Question: <URL> is the WordPress theme tab I am working on and I am trying to make he tabs center aligned. I tried to make various changes in the firebug but the alignment doesn't set to center accurately cause when I change the width the alignment gets unaligned. Kindly let me know how can I make the tabs center aligned like following image which should work regardless whatever the width is:

'''
/*Tab*/
.shortcode-tab-wrap .tabs {
list-style: none;
margin: 0;
}
.shortcode-tab .tabs li.tab {
float: left;
position: relative;
}
.shortcode-tab .tabs li.tab a {
display: block;
height: 45px;
line-height: 45px;
padding: 0 20px;
}
.shortcode-tab .tabs li.tab a .separate {
position: absolute;
bottom: -1px;
left: 0;
width: 100%;
height: 1px;
display: block;
}
.shortcode-tab .tabs-content {
padding: 20px;
}
.shortcode-left-tab {
position: relative;
}
.shortcode-left-tab .tabs {
position: absolute;
top: 0;
left: 2px;
width: 200px;
}
.shortcode-left-tab .tabs li.tab {
position: relative;
}
.shortcode-left-tab .tabs li.tab a {
display: block;
height: 45px;
line-height: 45px;
padding: 0 20px;
}
.shortcode-left-tab .tabs li.tab a .separate {
position: absolute;
top: 0;
right: -1px;
width: 1px;
height: 45px;
display: block;
}
.shortcode-left-tab .tabs-content {
margin-left: 202px;
padding: 20px;
}
'''
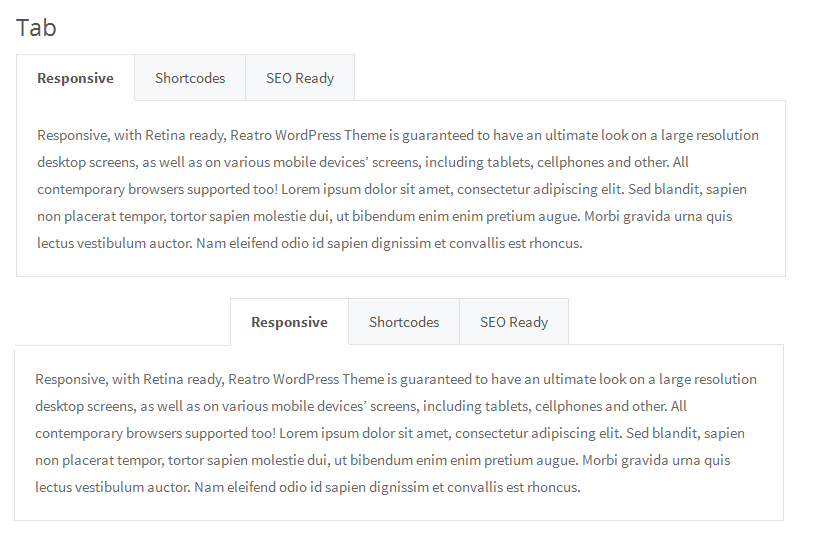
Answer: '''
.shortcode-tab {
text-align: center; /* Center tabs */
}
.shortcode-tab .tabs {
display: inline-block;
vertical-align: bottom;
}
.shortcode-tab .tabs-content {
text-align: left; /* Reset content text */
}
'''